Question: I am doing homework and need to check if HTML table column has given text. I copied example from web_steps.rb and tried to change to fit my need but test fails.
Step:
'''
And I should not see 'G'
'''
Step definition that fails:
'''
Then /^(?:|I )should not see '([^']*)'$/ do |text|
save_and_open_page
if page.respond_to? :should
page.find('#movies').should have_no_content(text)
else
assert page.find('#movies').has_no_content?(text)
end
end
'''
Error is:
> expected #has_no_content?("G") to return true, got false
(RSpec::Expectations::ExpectationNotMetError)
./features/step_definitions/movie_steps.rb:35:in '/^(?:|I )should not see '([^']*)'$/' features/filter_movie_list.feature:37:in'And I should not see 'G''
# movies is id of table.
Table looks like:

I am stuck here and couldn't go further. Can someone give me some hint to solve this problem?
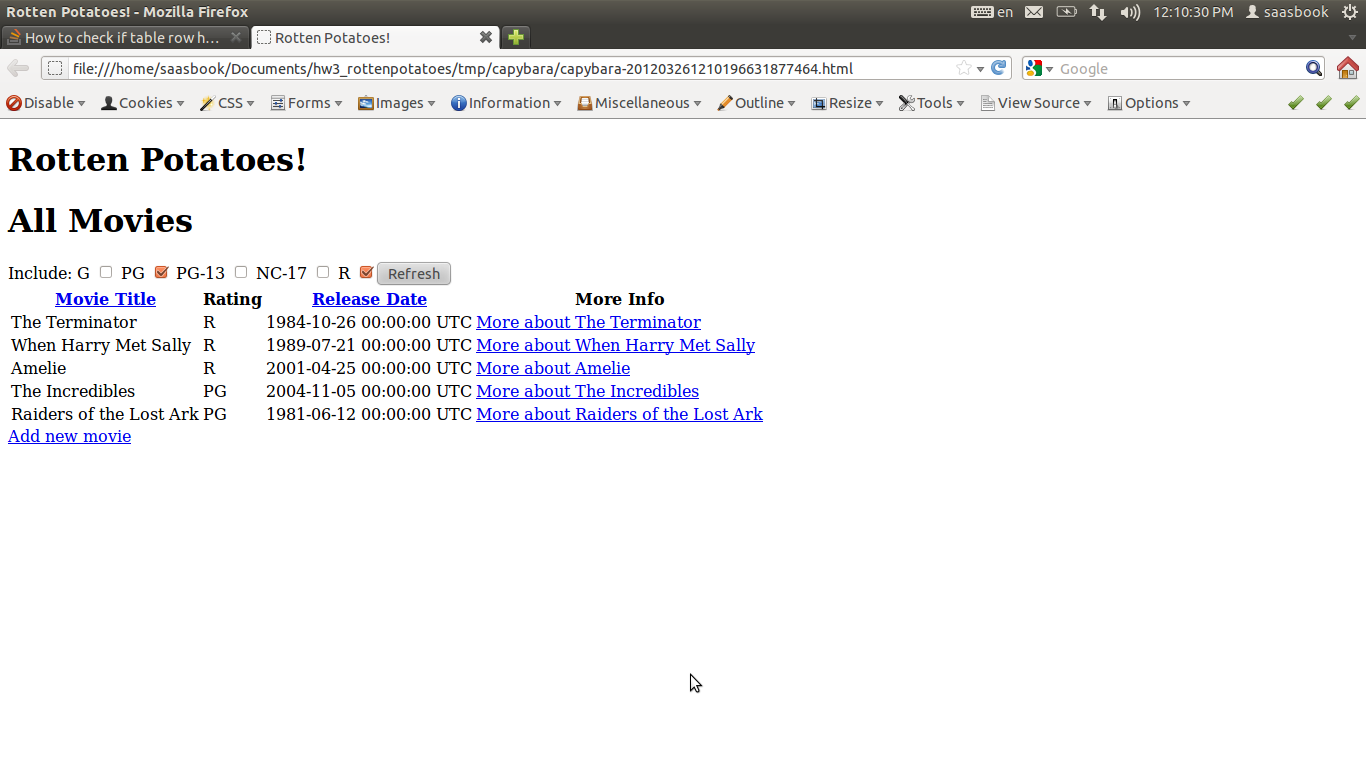
Answer: You can try with:
'''
assert page.find('#movies').has_no_content?(">#{text}<")
'''